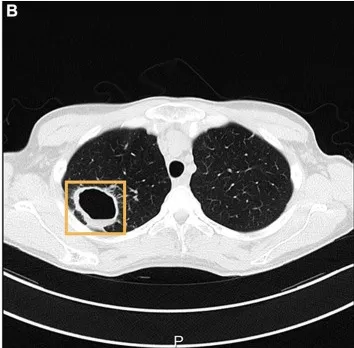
To 4.5 cm on 16th January 2023 In the CT image, A stands for Anterior, and P stands for Posterior.
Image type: radiology (ct)